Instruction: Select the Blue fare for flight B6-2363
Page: flights
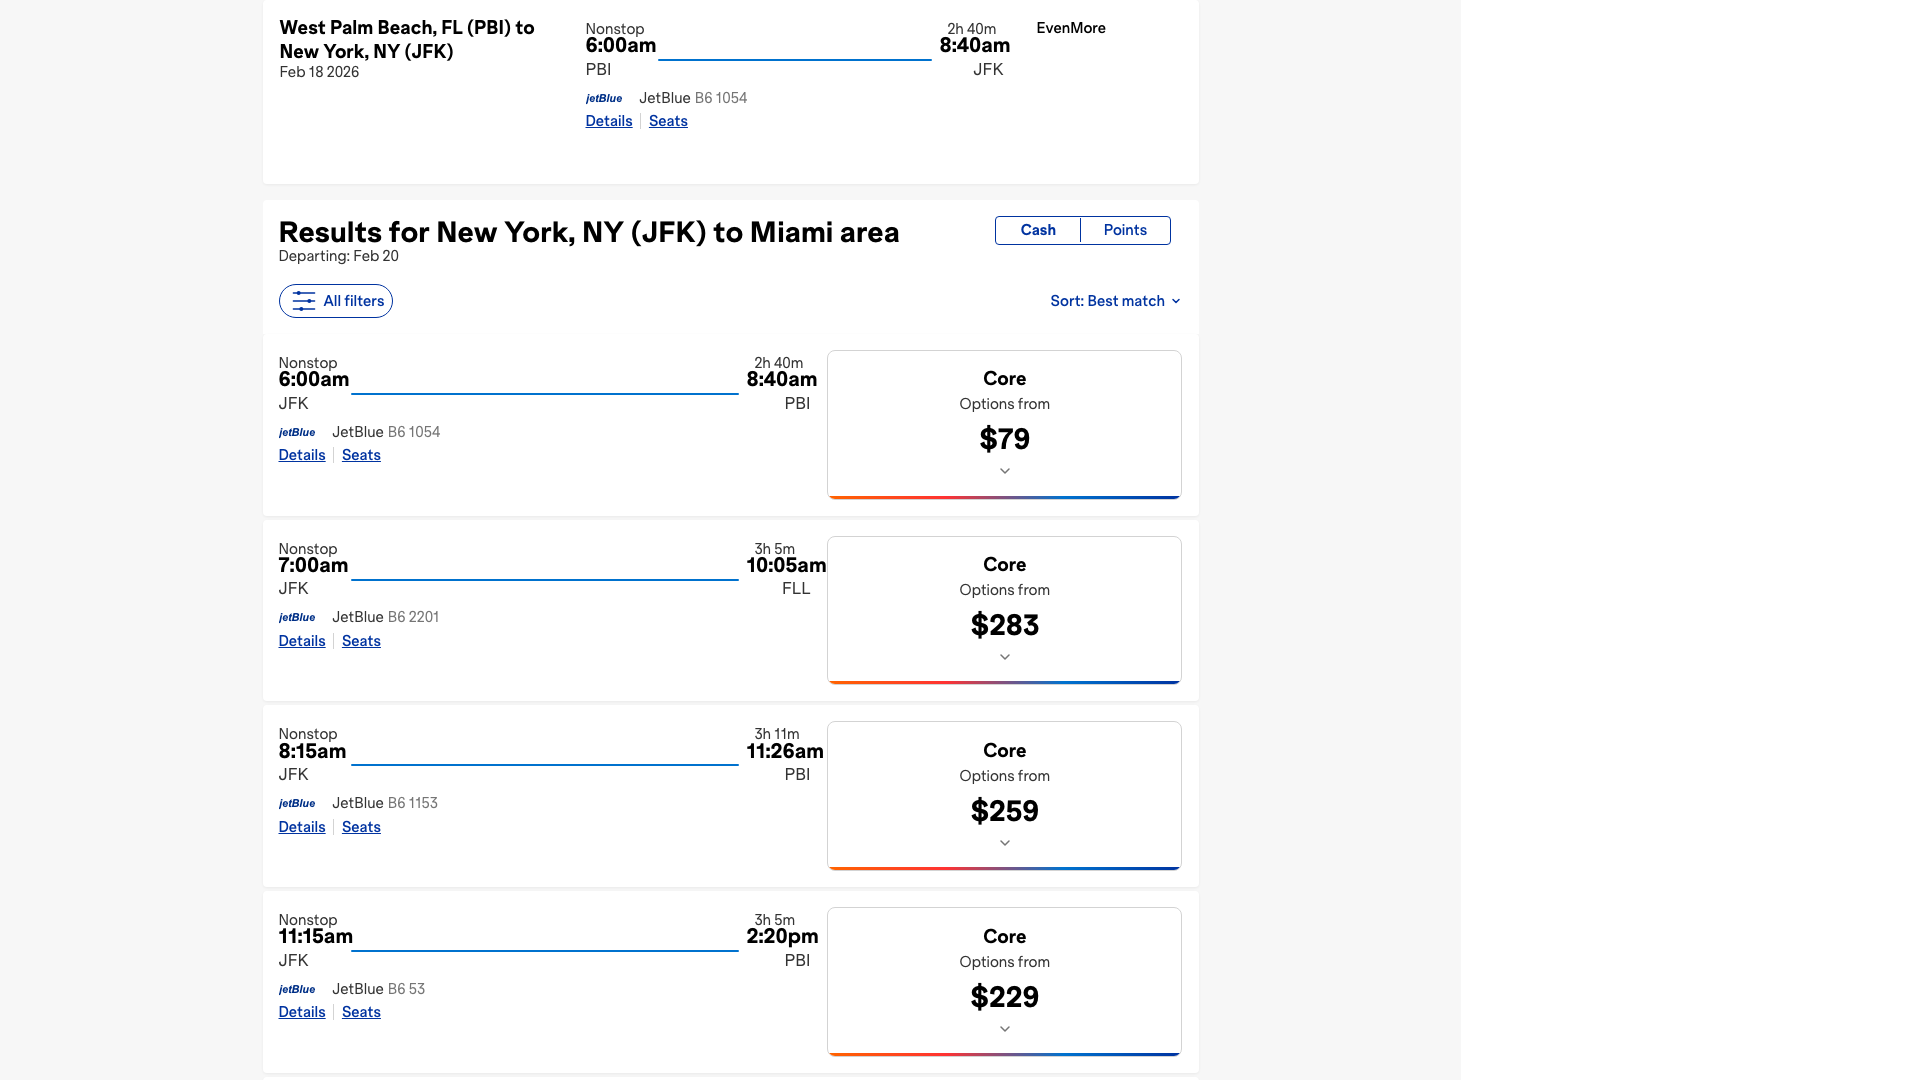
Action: click